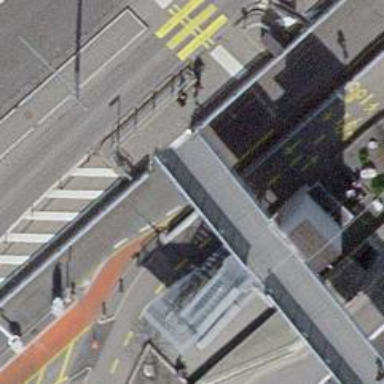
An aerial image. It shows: Entrance with barrier.